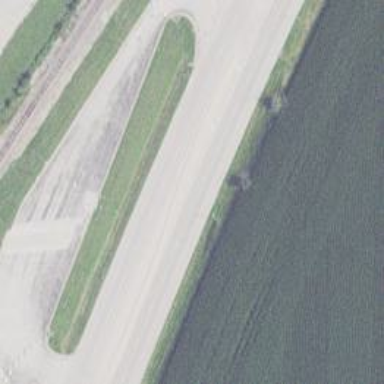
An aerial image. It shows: Traffic island on the road.